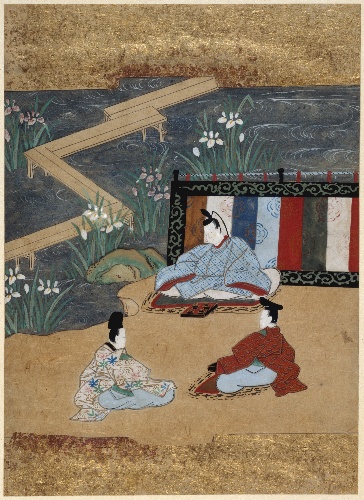
Artist: Tosa School
Date: late 18th century
Object type: Album leaves
Classification: Paintings
Medium: Set of album leaf paintings; ink and color on paper (shikishi)
Culture: Japan
Period: Edo period (1615–1868)
Dimensions: 9 3/8 x 6 13/16 in. (23.8 x 17.3 cm)
Department: Asian Art
Credit line: Gift of Dr. and Mrs. Maximilian O. Goldsmith, 1974
Accession year: 1974
Repository: Metropolitan Museum of Art, New York, NY
Tags: Bridges|Men|Streams